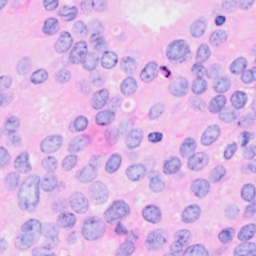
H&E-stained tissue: Breast